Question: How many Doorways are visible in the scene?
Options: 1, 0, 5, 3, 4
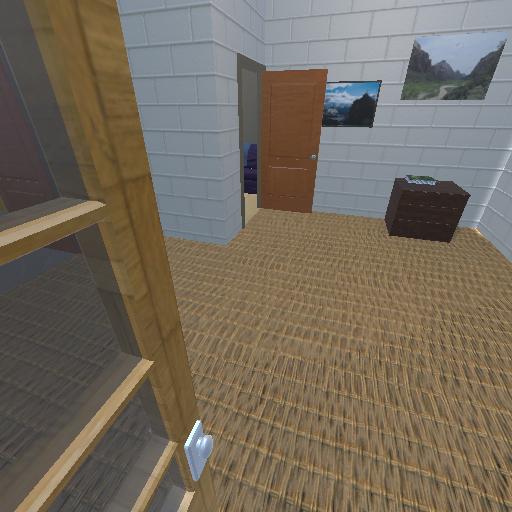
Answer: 1